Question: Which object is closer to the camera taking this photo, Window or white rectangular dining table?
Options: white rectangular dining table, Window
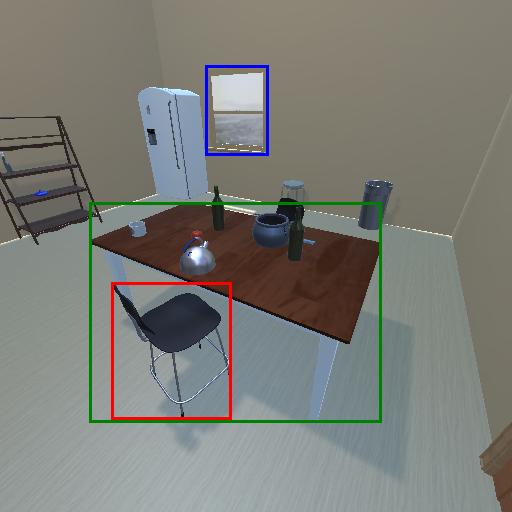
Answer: white rectangular dining table